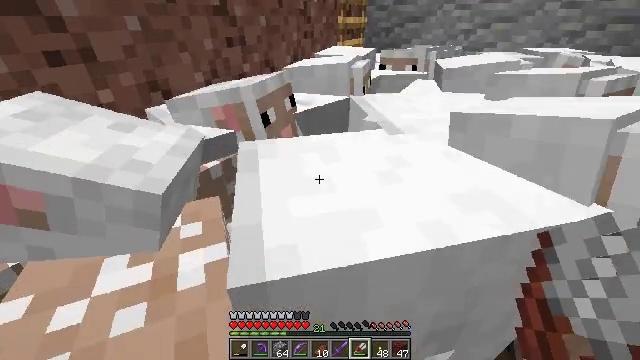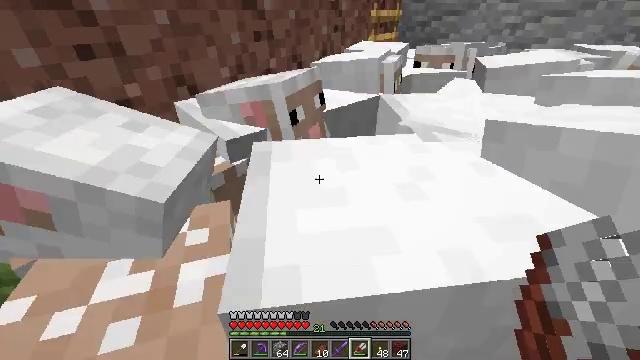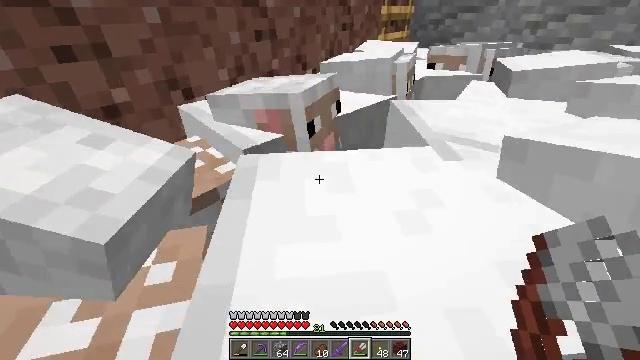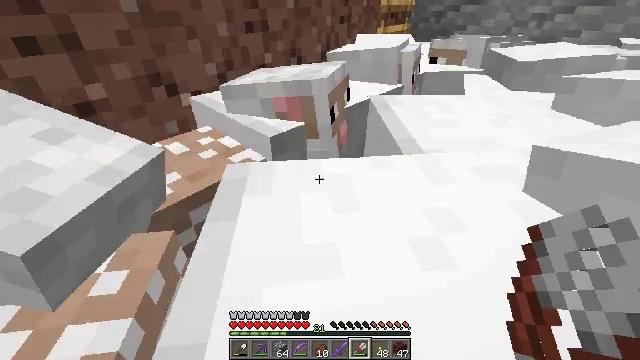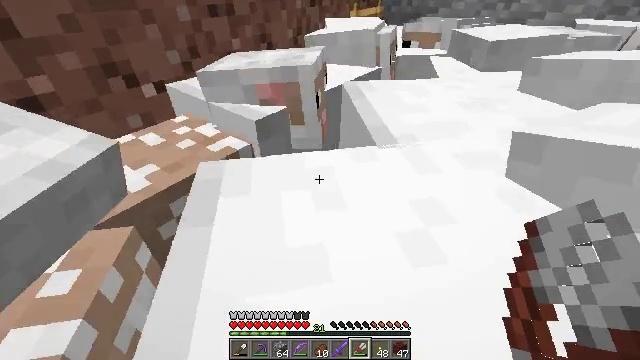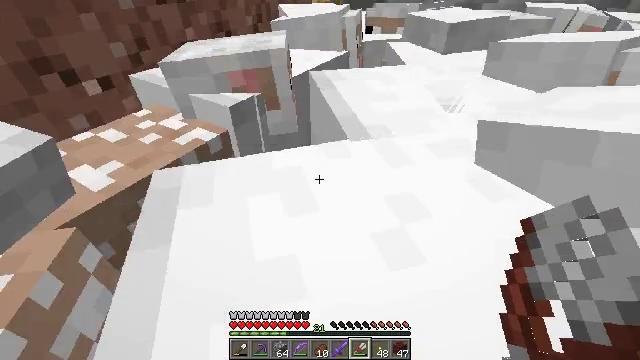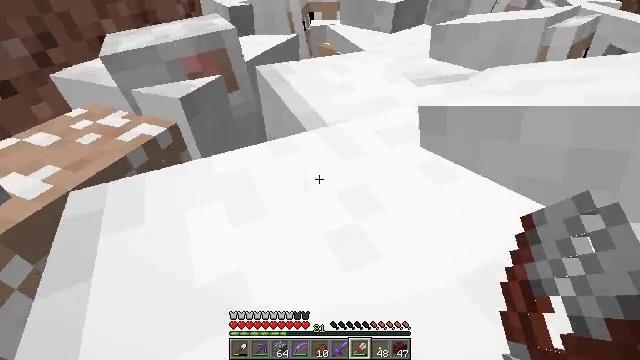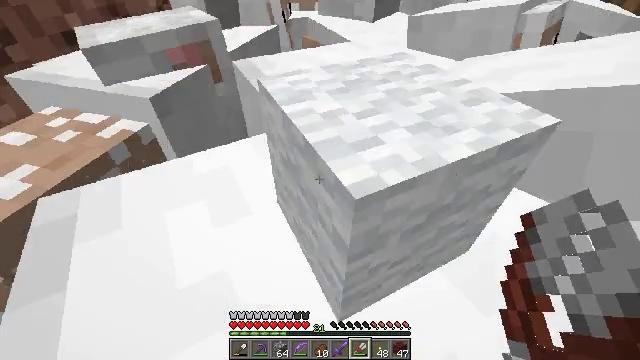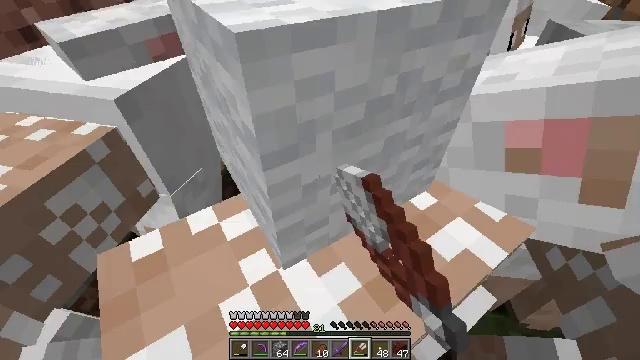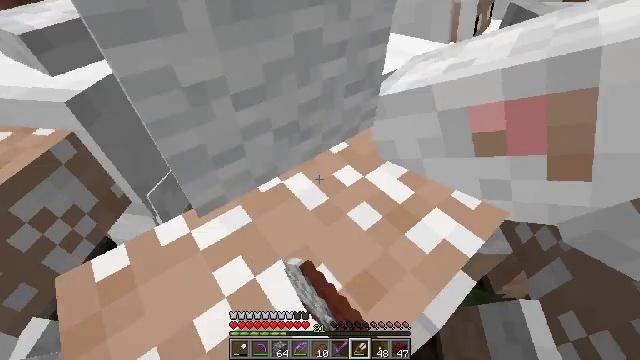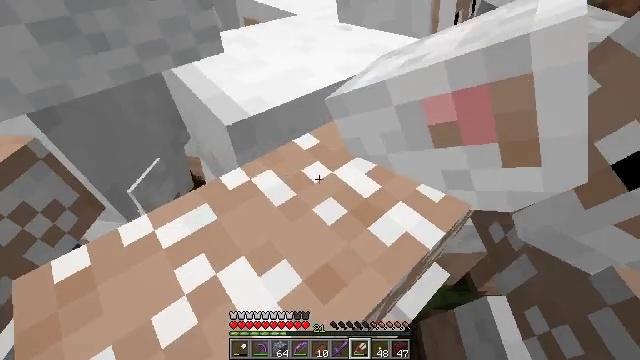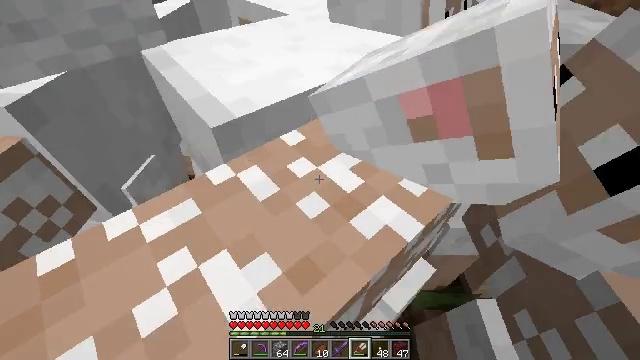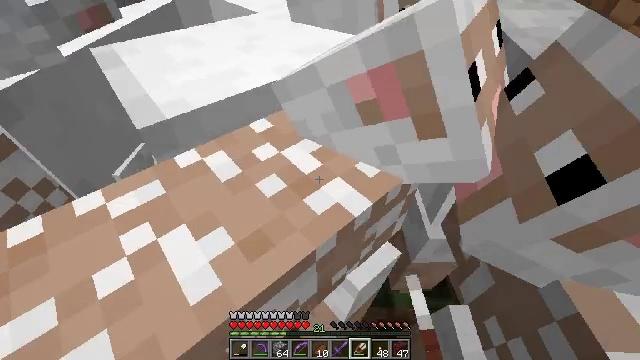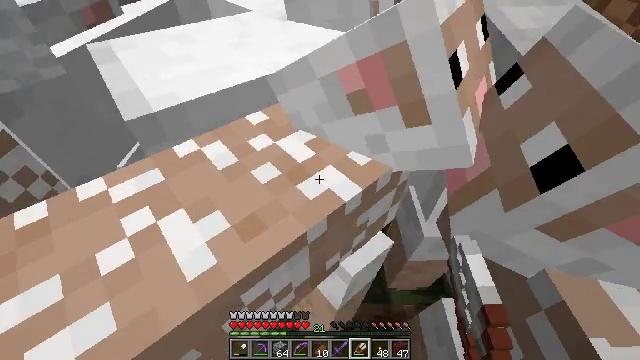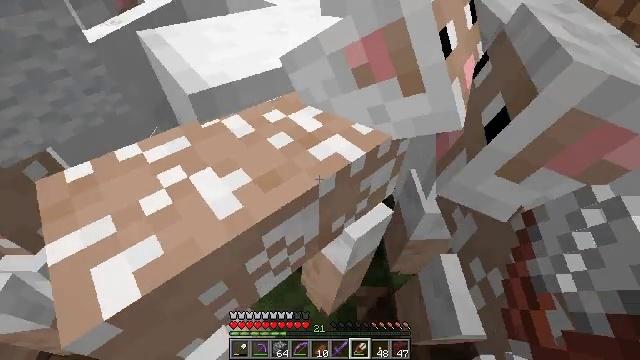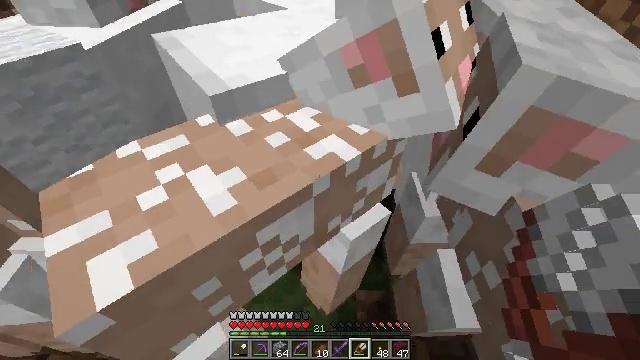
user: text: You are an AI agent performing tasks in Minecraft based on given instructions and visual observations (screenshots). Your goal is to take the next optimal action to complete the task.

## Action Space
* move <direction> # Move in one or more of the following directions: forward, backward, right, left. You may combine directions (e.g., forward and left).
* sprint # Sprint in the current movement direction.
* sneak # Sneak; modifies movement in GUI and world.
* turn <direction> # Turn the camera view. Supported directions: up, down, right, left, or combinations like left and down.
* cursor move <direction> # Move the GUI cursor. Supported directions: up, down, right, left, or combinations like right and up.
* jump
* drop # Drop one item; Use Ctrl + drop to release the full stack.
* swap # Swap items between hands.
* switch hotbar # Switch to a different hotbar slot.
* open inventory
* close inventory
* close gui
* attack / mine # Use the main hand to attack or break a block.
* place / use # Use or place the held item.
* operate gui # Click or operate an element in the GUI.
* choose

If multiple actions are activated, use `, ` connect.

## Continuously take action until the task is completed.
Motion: motion action
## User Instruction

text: Hunt a cow.
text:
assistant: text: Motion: move forward, turn left and down, use / place
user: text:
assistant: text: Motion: turn left, use / place
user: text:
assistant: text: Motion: turn down, use / place
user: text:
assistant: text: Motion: turn right and down, use / place
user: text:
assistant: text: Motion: turn right and down, use / place
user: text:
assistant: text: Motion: turn right and down, use / place
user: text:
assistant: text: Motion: turn right and down, use / place
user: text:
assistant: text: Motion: turn right and down, use / place
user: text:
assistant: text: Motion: turn right and down, use / place
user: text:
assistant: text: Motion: turn right, use / place
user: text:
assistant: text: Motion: use / place
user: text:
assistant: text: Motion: use / place
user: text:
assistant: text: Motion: use / place
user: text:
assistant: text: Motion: use / place
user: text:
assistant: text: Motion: move forward, turn left, use / place
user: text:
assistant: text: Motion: move forward, turn left and up, use / place
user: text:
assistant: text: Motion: move forward, turn left and up, use / place
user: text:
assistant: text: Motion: move forward, turn left and up, use / place
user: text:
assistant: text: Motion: move forward, turn left, use / place
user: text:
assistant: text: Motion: move forward, turn left, use / place
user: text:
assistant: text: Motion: move forward, turn left, use / place
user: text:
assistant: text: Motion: move forward, use / place
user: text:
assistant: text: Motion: move forward, use / place
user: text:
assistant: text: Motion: use / place
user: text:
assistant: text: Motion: use / place
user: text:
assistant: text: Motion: use / place
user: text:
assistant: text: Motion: turn left, use / place
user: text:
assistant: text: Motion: use / place
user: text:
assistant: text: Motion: use / place
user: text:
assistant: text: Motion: move forward, use / place